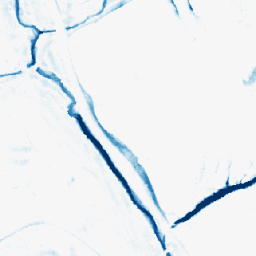
Category: morphological
Decomposition family: morphological_square
Decomposition parameters: operation: closing
size: 10
Upsampling method: area
Upsampling parameters: scale: 4
Upsampling scale: 4